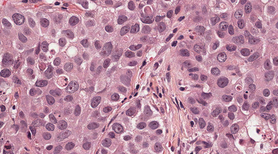
Tumor epithelial tissue: yes
Tumor-associated stroma tissue: yes
Normal tissue: no